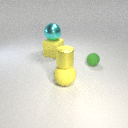
large cyan metal sphere above large yellow rubber cube